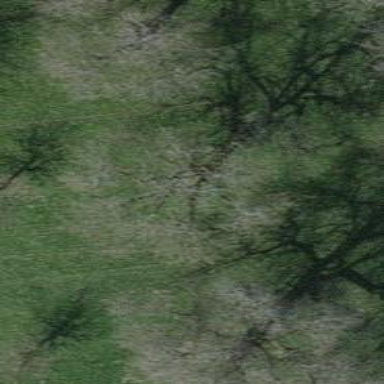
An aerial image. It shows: Beautiful tree in nature.